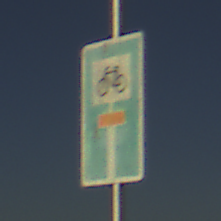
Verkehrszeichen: SackgasseRadverkehrDurchlaessig
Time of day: SunriseSunset
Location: Outdoor (Nature)
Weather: Clear
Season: NotSpecified
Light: Natural